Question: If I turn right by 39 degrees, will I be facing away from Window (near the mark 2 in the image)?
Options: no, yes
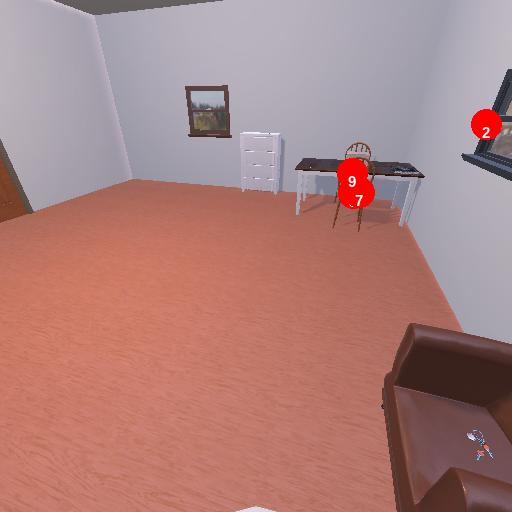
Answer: no